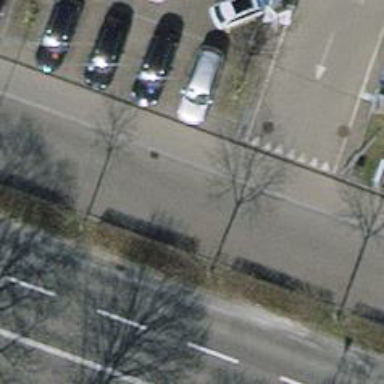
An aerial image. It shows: Asphalt alley road designated as service road.